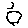
Label: hexagon